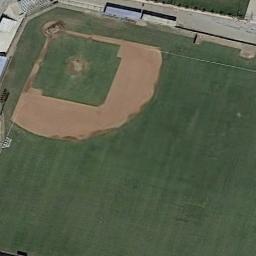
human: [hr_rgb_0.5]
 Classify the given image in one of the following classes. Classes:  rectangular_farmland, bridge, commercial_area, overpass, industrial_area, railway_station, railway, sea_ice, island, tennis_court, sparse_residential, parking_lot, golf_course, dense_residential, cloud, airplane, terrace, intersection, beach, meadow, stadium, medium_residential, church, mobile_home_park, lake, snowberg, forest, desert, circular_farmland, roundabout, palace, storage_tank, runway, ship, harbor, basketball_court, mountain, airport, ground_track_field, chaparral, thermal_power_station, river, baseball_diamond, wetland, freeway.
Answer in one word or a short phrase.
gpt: baseball_diamond